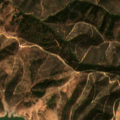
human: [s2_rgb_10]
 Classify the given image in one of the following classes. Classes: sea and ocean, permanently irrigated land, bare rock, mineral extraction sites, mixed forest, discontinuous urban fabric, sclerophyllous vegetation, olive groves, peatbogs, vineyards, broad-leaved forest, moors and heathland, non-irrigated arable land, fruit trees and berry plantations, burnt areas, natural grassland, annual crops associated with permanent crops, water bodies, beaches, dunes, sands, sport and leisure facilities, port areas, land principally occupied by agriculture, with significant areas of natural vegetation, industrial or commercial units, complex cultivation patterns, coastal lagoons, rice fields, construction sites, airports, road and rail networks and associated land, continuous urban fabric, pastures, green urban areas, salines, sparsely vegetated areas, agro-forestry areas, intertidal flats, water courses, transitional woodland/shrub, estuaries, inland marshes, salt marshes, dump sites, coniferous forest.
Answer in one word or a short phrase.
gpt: land principally occupied by agriculture, with significant areas of natural vegetation, broad-leaved forest, sclerophyllous vegetation, transitional woodland/shrub, water bodies